Field crop: tomato
Growth stage: 1
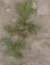
Species: portulaca